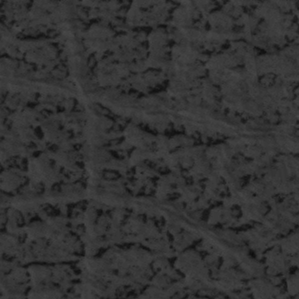
Label: frost